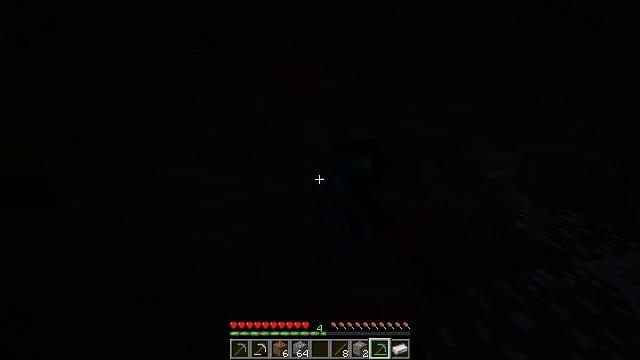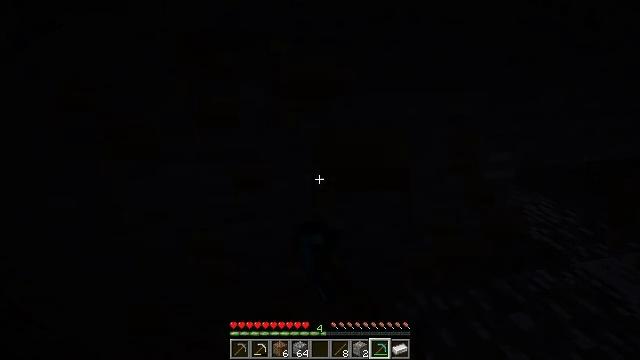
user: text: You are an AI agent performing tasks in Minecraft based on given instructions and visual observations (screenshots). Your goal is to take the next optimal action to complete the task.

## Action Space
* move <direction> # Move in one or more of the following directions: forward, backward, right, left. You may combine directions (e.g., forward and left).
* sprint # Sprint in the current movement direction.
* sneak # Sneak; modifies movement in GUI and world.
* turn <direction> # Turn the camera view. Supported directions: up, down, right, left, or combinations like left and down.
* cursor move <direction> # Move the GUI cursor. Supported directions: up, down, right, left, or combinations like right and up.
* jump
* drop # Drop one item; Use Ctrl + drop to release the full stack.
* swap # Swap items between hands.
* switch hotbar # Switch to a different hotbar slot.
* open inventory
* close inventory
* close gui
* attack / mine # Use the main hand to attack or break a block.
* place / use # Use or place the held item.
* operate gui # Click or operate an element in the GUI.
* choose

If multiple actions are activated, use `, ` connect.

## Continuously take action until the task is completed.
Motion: motion action
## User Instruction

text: Remove the oak trapdoor from its place.
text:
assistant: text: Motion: attack / mine
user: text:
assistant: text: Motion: attack / mine